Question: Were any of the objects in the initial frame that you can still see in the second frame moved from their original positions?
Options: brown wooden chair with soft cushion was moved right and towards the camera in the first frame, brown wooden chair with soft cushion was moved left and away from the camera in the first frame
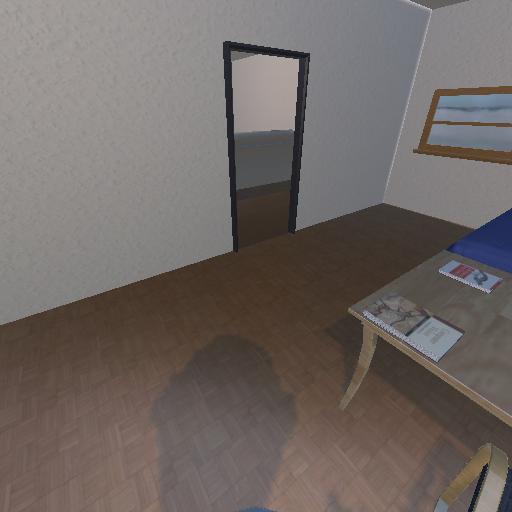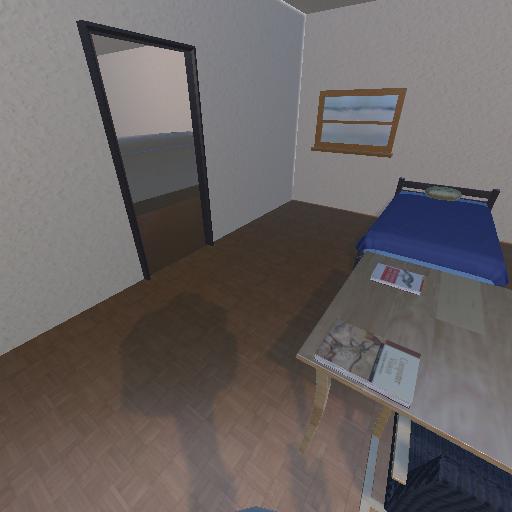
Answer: brown wooden chair with soft cushion was moved right and towards the camera in the first frame